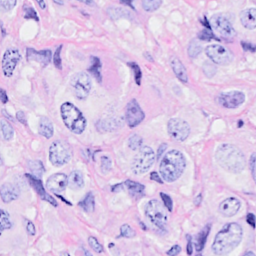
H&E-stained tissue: Breast